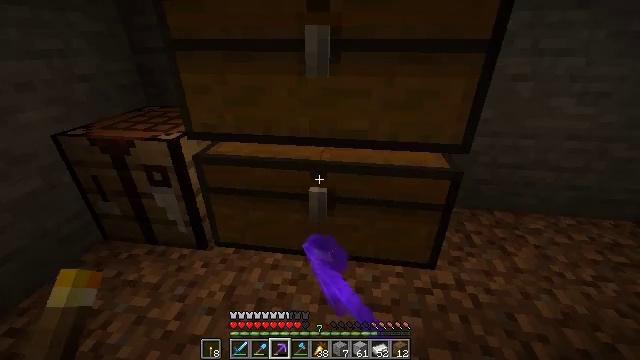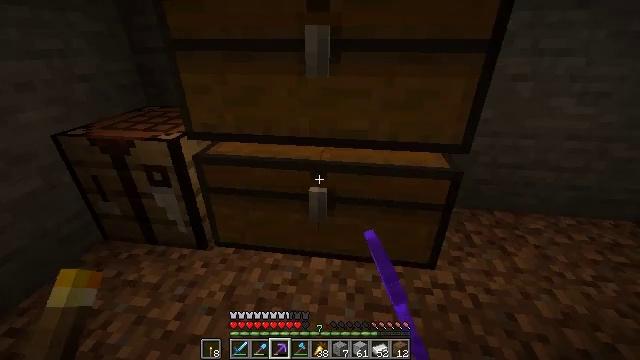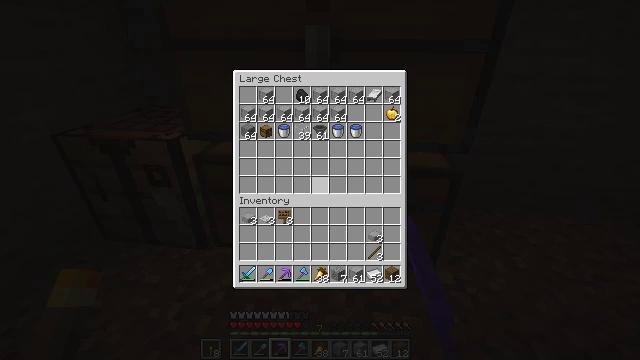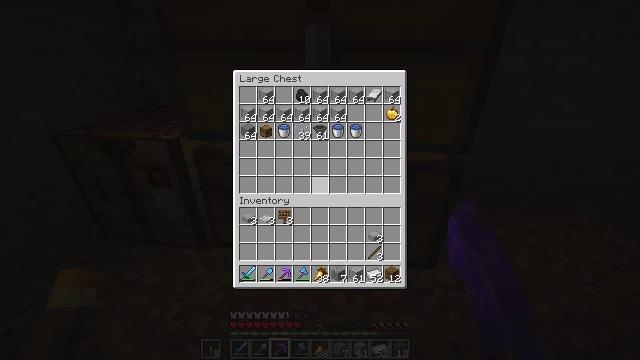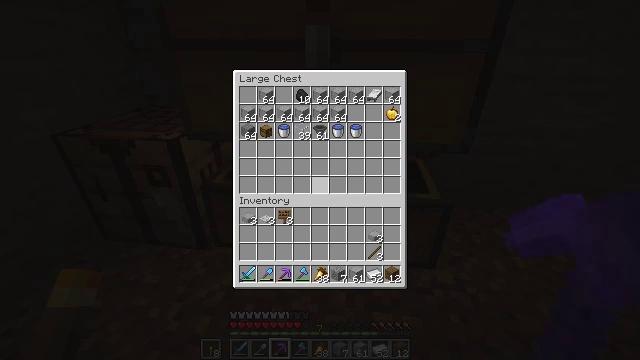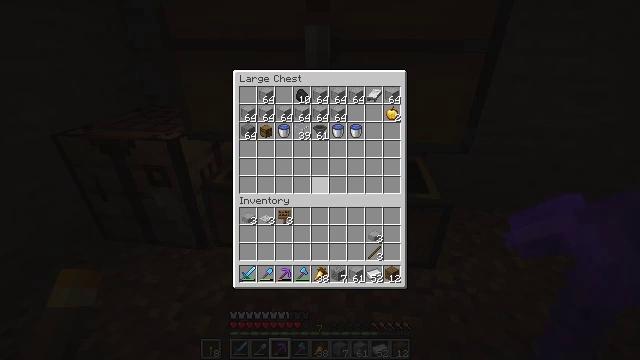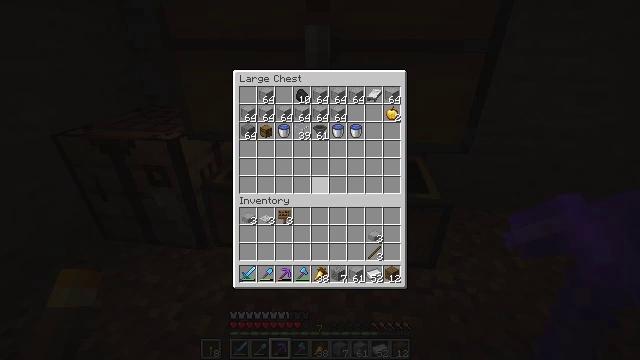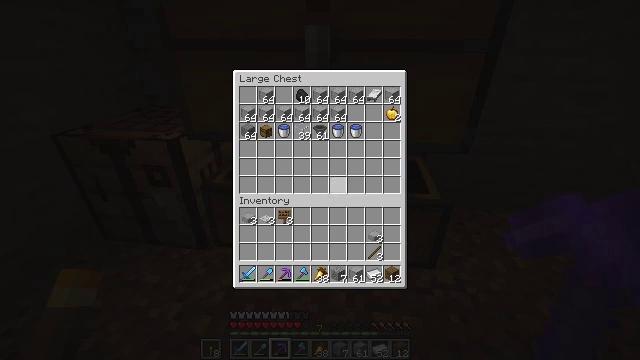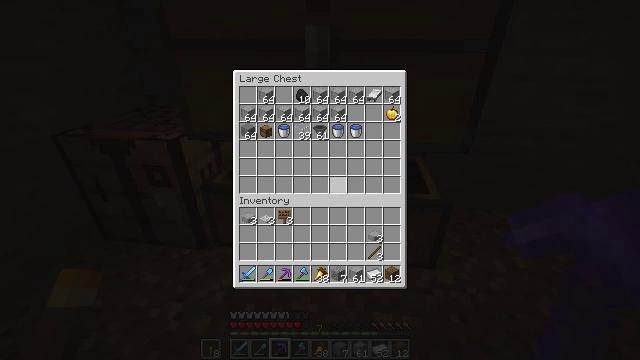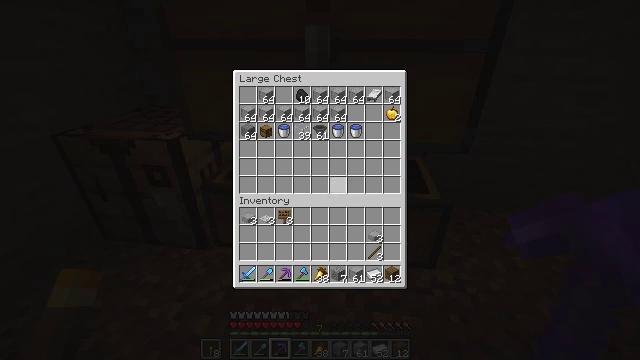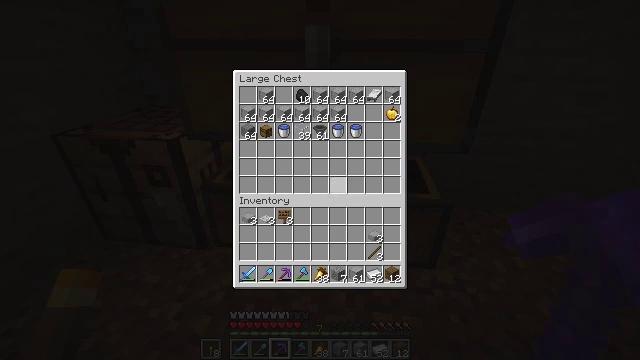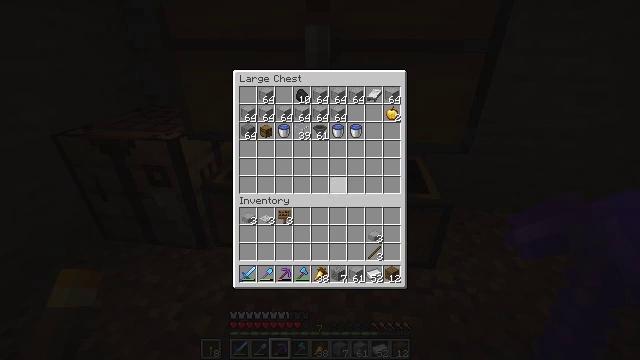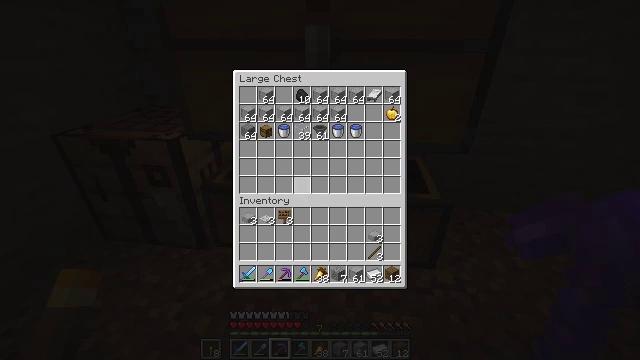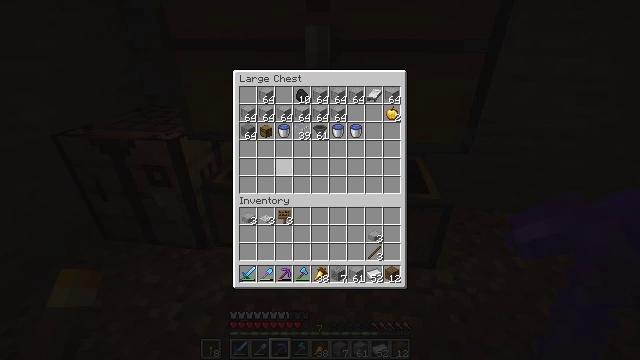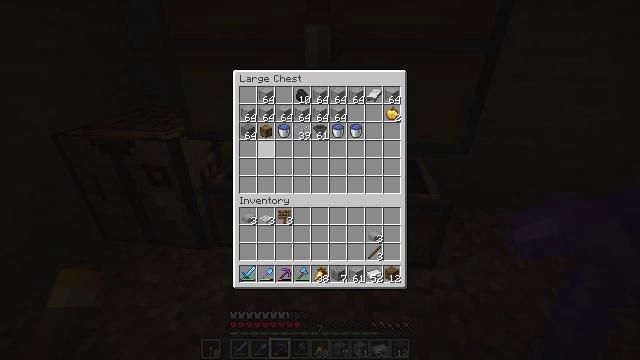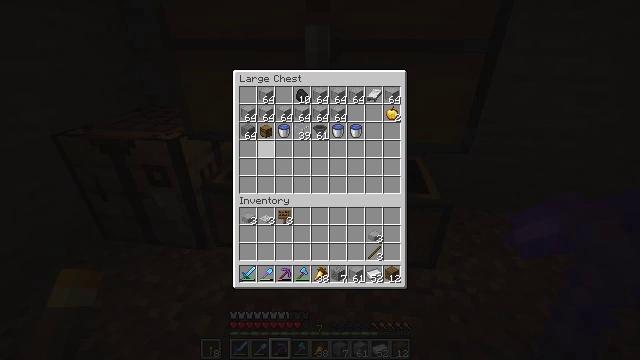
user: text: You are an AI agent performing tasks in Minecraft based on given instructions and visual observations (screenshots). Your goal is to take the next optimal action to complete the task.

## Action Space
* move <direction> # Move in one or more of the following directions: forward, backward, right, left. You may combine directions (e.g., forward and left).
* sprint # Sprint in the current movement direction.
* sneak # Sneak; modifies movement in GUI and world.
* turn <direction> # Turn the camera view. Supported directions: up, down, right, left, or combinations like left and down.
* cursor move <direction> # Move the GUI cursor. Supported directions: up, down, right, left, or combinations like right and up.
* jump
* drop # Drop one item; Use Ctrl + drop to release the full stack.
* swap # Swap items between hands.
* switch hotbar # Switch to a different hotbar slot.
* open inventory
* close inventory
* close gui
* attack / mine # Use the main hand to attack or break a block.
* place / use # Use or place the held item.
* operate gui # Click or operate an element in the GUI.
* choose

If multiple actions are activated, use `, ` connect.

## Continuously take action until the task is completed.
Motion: motion action
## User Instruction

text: craft item andesite wall
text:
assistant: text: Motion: no_op
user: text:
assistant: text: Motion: no_op
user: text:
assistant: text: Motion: no_op
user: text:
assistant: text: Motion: no_op
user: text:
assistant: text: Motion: no_op
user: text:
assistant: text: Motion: turn right
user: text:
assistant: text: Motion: no_op
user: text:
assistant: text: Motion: no_op
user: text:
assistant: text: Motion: no_op
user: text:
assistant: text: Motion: no_op
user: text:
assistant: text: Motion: no_op
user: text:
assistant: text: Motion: turn left and up
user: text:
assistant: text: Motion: turn left and up
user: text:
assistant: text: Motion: turn up
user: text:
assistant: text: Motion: no_op
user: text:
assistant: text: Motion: no_op
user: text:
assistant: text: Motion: no_op
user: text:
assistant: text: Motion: no_op
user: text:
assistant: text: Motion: no_op
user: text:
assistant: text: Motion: no_op
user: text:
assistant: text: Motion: no_op
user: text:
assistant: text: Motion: no_op
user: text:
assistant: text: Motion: no_op
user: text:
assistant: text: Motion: no_op
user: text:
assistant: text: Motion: no_op
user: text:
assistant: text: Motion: attack / mine
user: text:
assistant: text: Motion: turn right and down, attack / mine
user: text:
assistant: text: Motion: turn right and down
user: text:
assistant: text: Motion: turn right and down
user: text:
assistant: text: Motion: turn down